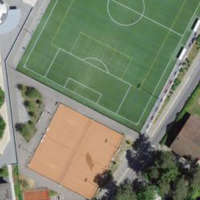
EUNIS habitat code: 53
Species observed at this site:
Cydonia oblonga